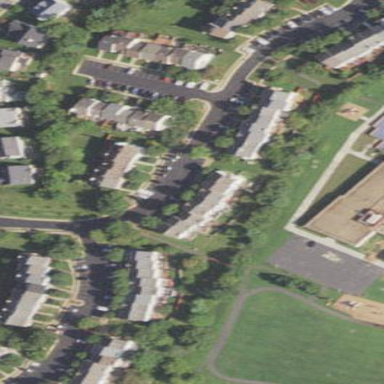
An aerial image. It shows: Residential area with grassy land cover.